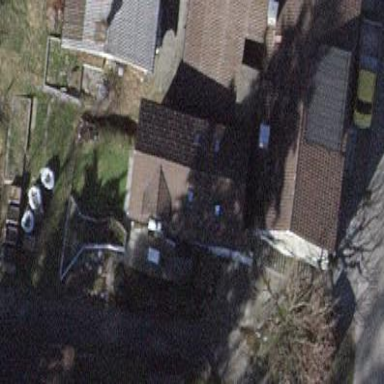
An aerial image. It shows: Terrace building.